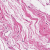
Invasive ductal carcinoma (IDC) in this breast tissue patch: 0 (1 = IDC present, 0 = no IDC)